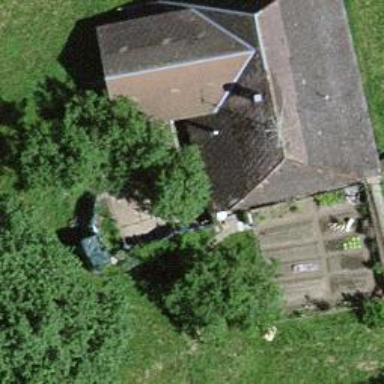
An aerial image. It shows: Farm building.